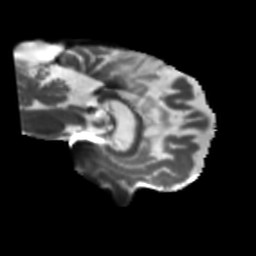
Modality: T2w
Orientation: sagittal
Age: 73
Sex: female
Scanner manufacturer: siemens
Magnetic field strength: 3 T
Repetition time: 5.47 s
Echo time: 0.0854 s